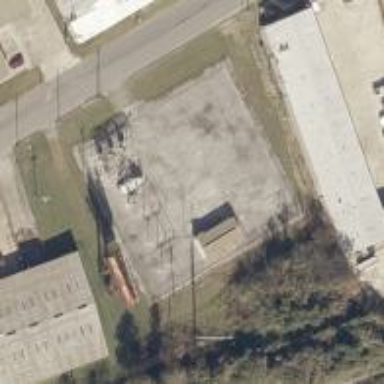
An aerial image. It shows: Distribution level power substation surrounded by fence.